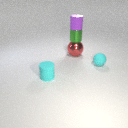
large red metal sphere below small green metal cylinder